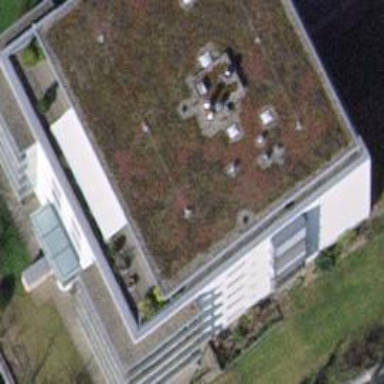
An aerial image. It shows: Apartment building with flat roof.